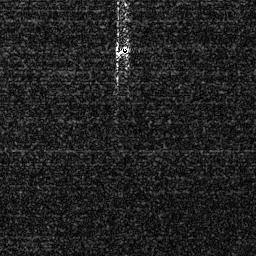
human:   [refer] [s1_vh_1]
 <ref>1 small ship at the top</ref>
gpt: <box>[[42, 15, 51, 24, 0]]</box>